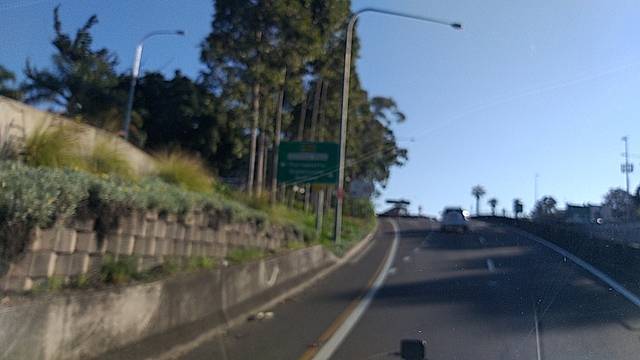
Region: Australia
Coordinates: -33.817, 151.102